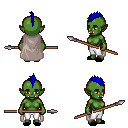
a pixel art fantasy rpg character, female body template, orc, green skin, gray cape, white pants, blue mohawk hairstyle, black slippers, spear, four views (front, back, left, right), 2x2 character sprite sheet, small pixel art, hard edges, no anti-aliasing